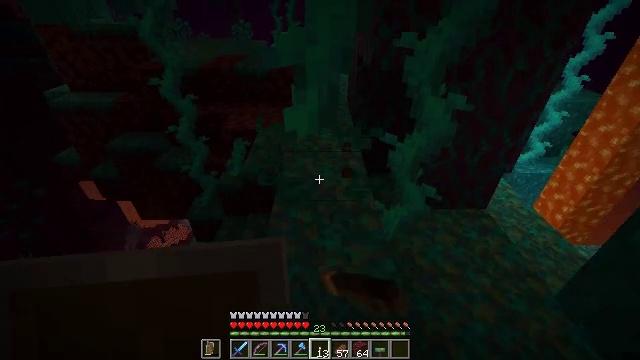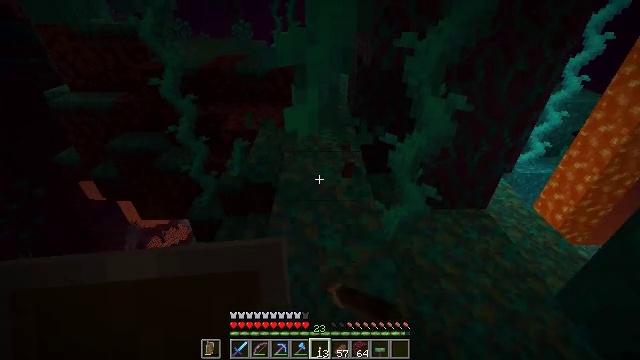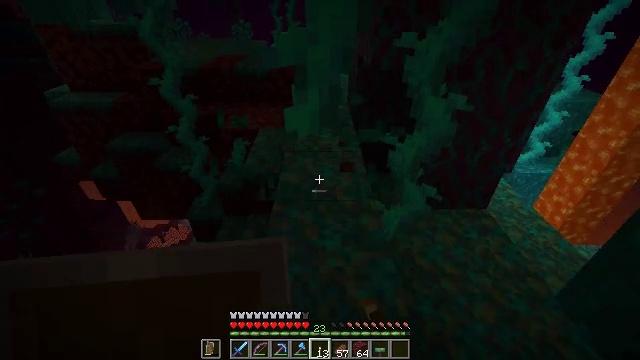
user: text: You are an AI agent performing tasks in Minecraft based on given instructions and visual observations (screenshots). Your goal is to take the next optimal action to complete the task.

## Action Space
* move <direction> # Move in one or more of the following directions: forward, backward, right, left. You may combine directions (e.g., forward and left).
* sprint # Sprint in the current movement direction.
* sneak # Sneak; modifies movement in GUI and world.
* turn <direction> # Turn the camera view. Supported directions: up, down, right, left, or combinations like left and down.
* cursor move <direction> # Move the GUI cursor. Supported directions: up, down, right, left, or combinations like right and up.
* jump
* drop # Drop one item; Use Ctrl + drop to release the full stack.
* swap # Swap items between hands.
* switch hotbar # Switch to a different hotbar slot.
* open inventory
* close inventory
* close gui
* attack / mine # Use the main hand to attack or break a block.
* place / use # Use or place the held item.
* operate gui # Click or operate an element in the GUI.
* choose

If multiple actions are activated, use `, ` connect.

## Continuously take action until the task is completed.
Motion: motion action
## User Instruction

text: Collect twisting vines by attacking the plant.
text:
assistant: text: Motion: attack / mine
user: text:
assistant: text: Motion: no_op
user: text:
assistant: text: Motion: no_op